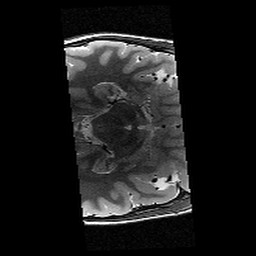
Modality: T2w
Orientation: axial
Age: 12
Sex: female
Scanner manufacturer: siemens
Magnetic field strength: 3 T
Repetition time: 9.23 s
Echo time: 0.067 s